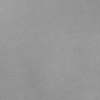
Label: dusty